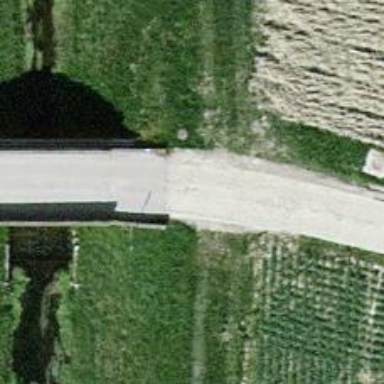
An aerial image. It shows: Unclassified road with concrete surface.